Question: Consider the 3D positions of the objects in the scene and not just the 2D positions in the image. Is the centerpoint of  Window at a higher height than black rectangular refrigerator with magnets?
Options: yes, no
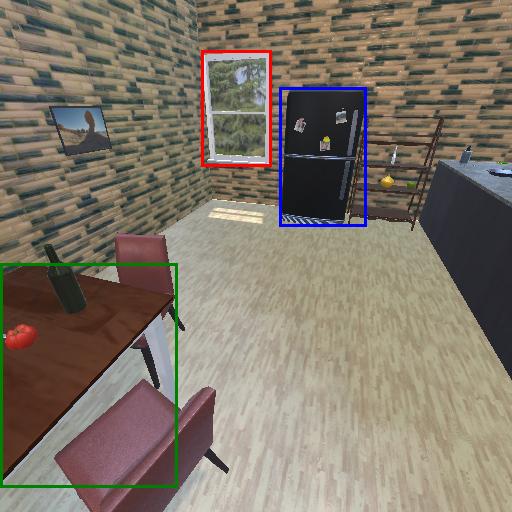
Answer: yes